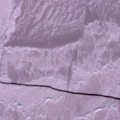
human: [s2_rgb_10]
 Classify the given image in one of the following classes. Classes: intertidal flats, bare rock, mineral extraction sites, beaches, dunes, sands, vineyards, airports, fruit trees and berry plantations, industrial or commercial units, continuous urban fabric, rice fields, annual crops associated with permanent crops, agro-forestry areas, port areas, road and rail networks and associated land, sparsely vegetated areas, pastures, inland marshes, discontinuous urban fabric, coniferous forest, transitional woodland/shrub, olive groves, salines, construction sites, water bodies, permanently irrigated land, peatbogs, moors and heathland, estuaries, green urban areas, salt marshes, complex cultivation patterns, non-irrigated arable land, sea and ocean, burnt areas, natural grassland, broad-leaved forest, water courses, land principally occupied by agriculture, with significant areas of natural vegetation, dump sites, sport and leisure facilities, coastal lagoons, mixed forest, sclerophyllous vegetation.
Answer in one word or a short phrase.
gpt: sea and ocean